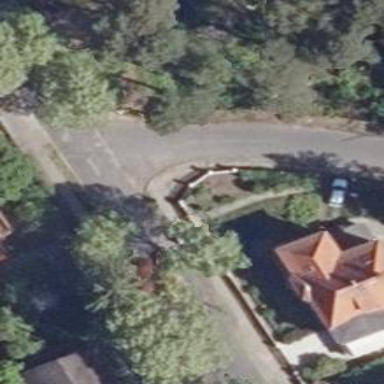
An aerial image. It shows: Smooth asphalt road in residential area.